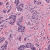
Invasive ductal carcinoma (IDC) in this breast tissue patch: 1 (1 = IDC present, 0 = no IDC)